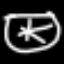
Label: hourglass